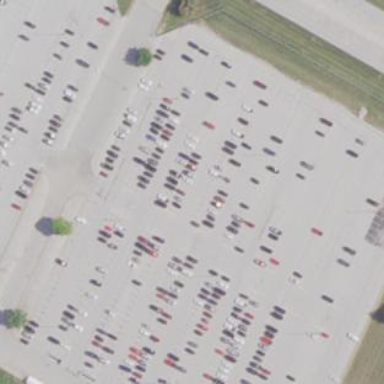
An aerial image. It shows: Parking area.